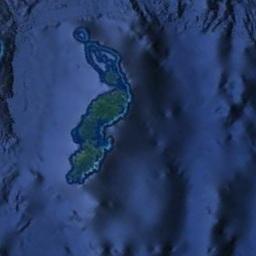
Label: island